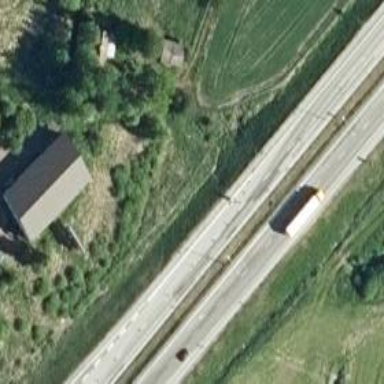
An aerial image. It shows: Asphalt trunk highway.